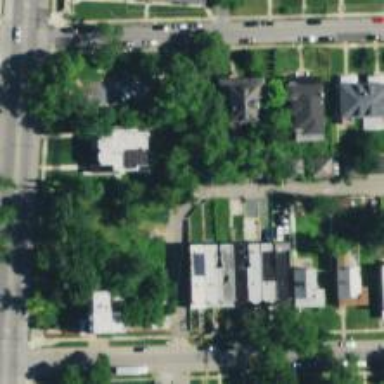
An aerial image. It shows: Alley classified as service road.